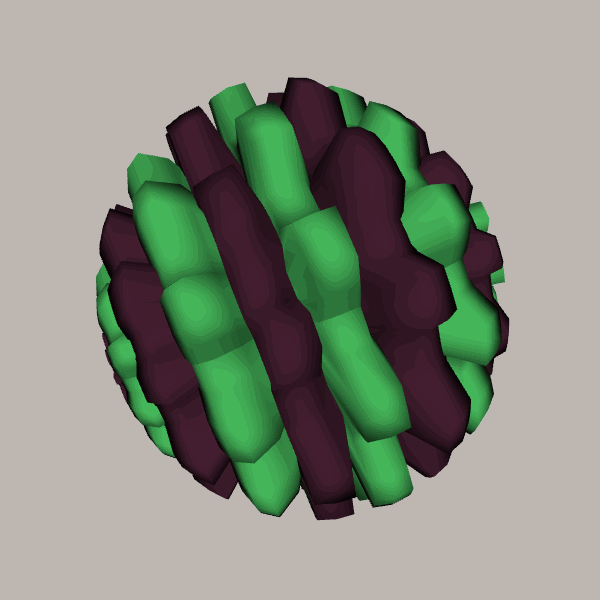
Background: light